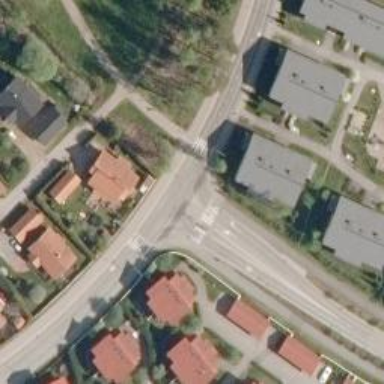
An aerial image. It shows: Crossing on asphalt cycleway.